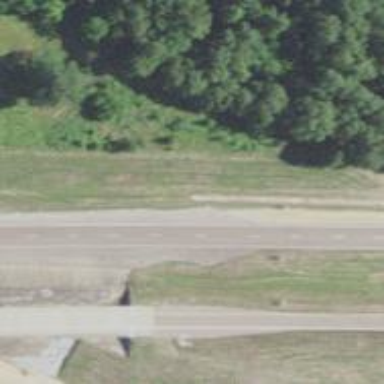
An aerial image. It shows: Asphalt road classified as trunk highway.